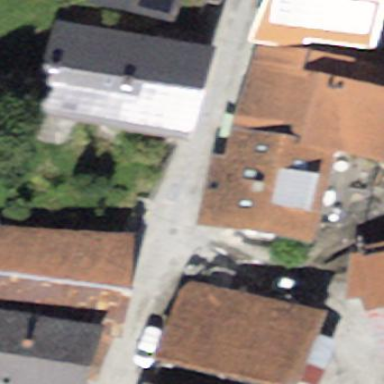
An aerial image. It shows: Building.